Question: I want to create a IPC c program to create one parent and two child's processes. My code is:
'''
#include <stdio.h>
void main()
{
int pid, status;
pid = fork();
if(pid == -1) {
printf("fork failed
");
exit(1);
}
if(pid == 0) { /* Child */
if (execlp("/bin/ls", "ls", NULL)< 0) {
printf("exec failed
");
exit(1);
}
}
else { /* Parent */
wait(&status);
printf("Well done kid!
");
exit(0);
}
}
'''
I want to show you an other code snippet to create one parent and two child process. This is what I am looking for. Now I want to write shell script for IPC, first take look of this code.
Note: there is an other code with same logic but different process names UP, uc1, uc2 e.g in this way we have two parent VP and UC and there childs vp1 vp2 and uc1 uc2.
'''
#include <stdio.h>
#include <stdlib.h>
#include <fcntl.h>
#include <sys/stat.h>
#include <sys/types.h>
#include <unistd.h>
#define MAX_BUF 1024
int main(){
int mypipe_c1[2];
int ret_c1;
char buf_c1[6];
ret_c1 =pipe(mypipe_c1);
int mypipe_c2[2];
int ret_c2;
char buf_c2[6];
ret_c2 =pipe(mypipe_c2);
if(ret_c1 == -1)
{
perror("pipe");
exit(1);
}
pid_t vc1;
pid_t vc2;
vc1 = fork ();
if (vc1 == 0)
{
read(mypipe_c1[0], buf_c1 , 37);
printf("PIPE1 :%s
", buf_c1);
printf (" vc1 : I'm the child! My pid is (%d)
", getpid ());
close(ret_c1);
int fd;
char * fifo1 = "/tmp/fifo1";
char buf[MAX_BUF];
/* open, read, and display the message from the FIFO */
fd = open(fifo1, O_RDONLY);
read(fd, buf, MAX_BUF);
printf("FIFO1: %s
", buf);
close(fd);
exit(0);
}
if(vc1 < 0)
{
perror ("Ouch! Unable to fork() child process!
");
exit (1);
}
vc2 = fork ();
if (vc2 == 0)
{
printf ("vc2 : I'm the child! My pid is (%d)
", getpid ());
read(mypipe_c2[0], buf_c2 , 37);
printf("PIPE2 %s
", buf_c2);
int fd;
char * fifo2 = "/tmp/fifo2";
/* create the FIFO (named pipe) */
mkfifo(fifo2, 0666);
/* write "Hi" to the FIFO */
fd = open(fifo2, O_WRONLY);
write(fd, " assignment VU 2 ", sizeof(" assignment VU 2 "));
close(fd);
/* remove the FIFO */
unlink(fifo2);
exit(0);
}
else if (vc2 < 0)
{
perror ("Ouch! Unable to fork() child process!
");
exit (1);
}
printf ("I'm the parent! My pid is (%d)!
",getpid());
write(mypipe_c1[1], "I am going to close you carry on UC1
", 37);
write(mypipe_c2[1], "I am going to close you carry on UC2
", 37);
exit(0);
}
'''
Now I want shell script such that VP and UP should be started when users types ... script.sh start VP or UP. vc1, vc2, uc1,uc2 should be stoppable only using script.sh stop vc1 or vc2 or uc1 or uc2
script.sh connect command should create two fifo and connect processes as shown in figure.

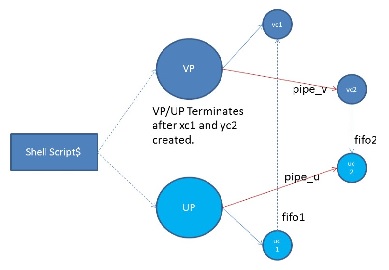
Answer: You'r code create one parent and one child, not two child, so you need to add another fork into child block :
'''
#include <stdio.h>
void main()
{
int pid,status;
pid = fork();
if(pid == -1) {
printf("fork failed
");
exit(1);
}
if(pid == 0) { /* Child */
fork();// another child
if (execlp("/bin/ls", "ls", NULL)< 0) {
printf("exec failed
");
exit(1);
}
}
else { /* Parent */
wait(&status);
printf("Well done kid!
");
exit(0);
}
}
'''